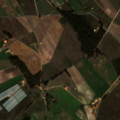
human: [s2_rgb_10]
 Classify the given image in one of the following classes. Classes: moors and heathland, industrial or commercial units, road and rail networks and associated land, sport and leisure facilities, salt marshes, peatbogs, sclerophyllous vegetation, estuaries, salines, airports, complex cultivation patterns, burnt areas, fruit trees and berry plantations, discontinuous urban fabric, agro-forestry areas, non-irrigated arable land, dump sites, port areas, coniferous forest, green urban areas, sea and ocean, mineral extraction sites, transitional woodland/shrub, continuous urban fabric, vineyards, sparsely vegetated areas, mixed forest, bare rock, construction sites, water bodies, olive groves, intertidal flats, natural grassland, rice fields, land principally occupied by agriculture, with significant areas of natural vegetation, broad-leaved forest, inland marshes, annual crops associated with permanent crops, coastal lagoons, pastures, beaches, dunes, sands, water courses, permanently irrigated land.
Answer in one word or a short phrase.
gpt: permanently irrigated land, pastures, coniferous forest